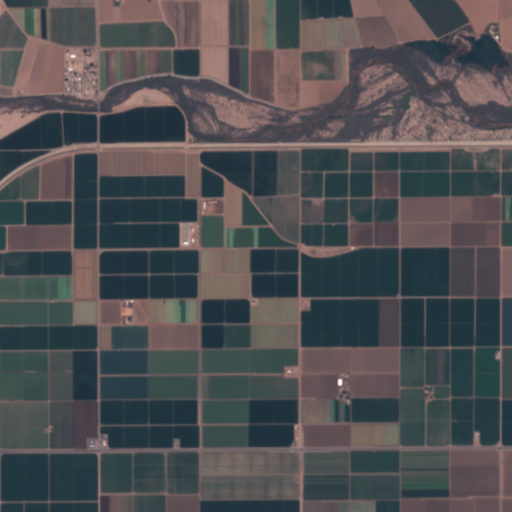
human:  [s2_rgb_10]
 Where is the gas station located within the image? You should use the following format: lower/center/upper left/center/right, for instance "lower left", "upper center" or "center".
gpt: The gas station is located in the lower left of the image.
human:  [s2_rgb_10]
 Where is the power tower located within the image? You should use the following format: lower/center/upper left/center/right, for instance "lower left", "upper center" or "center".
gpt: There is no power tower in the image.